Question: I'm wanting to make a uniform grid of divs that are fulfilled, as in the picture. However I do not like to follow a pattern for this, they would be finished in a random way without entering the space of the other. How can I accomplish this?

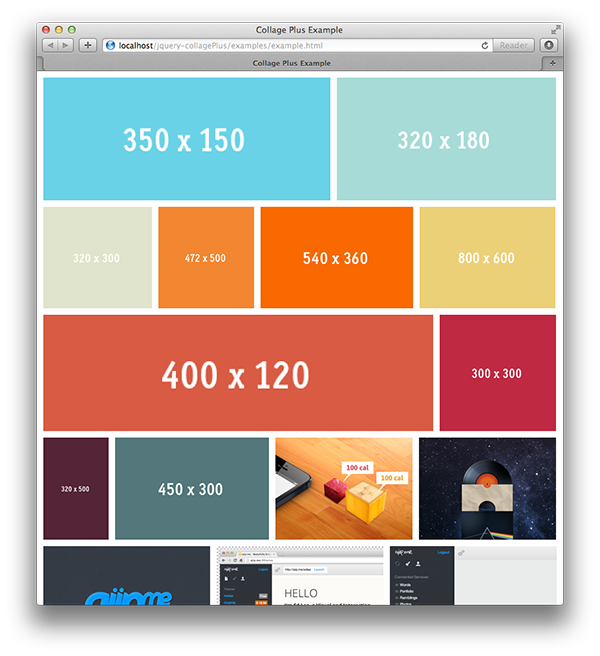
Answer: I've seen this accomplished nicely by using Masonry, a cascading grid layout library, have a look
<URL>